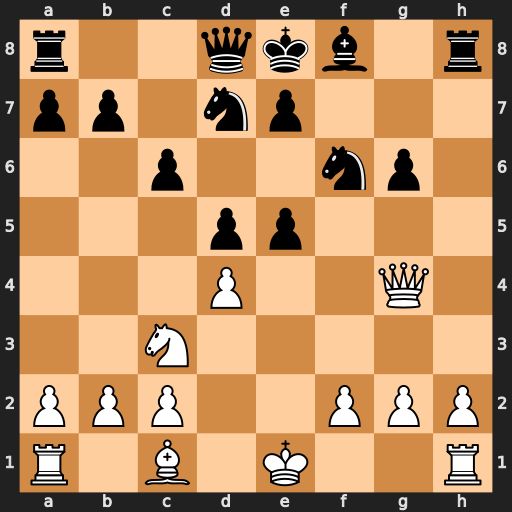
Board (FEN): r2qkb1r/pp1np3/2p2np1/3pp3/3P2Q1/2N5/PPP2PPP/R1B1K2R
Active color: w
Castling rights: KQkq
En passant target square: -
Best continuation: Qxg6#